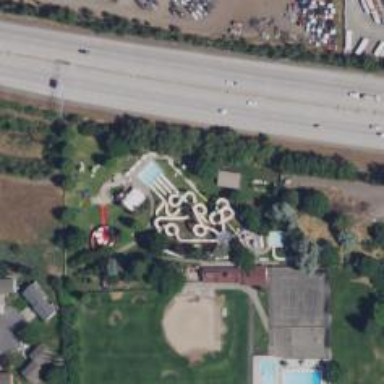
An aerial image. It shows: Water slide attraction.